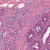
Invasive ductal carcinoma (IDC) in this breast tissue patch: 1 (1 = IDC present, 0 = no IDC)